Interaction volume radius: 5 \u00c5
Interaction volume height: 10 \u00c5
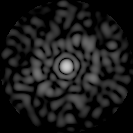
Disorder parameter: 0.8869